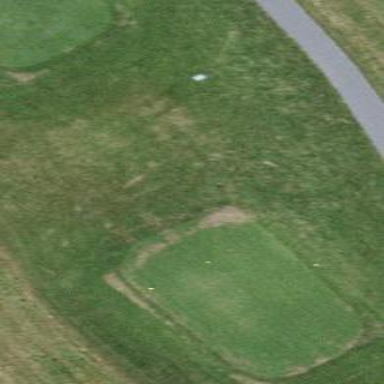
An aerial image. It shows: Grassy area designated as golf tee.